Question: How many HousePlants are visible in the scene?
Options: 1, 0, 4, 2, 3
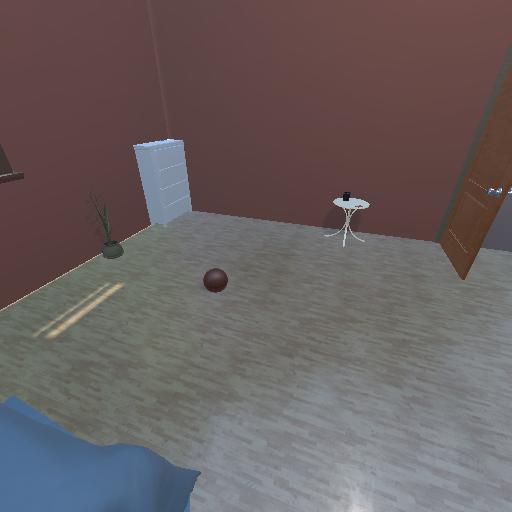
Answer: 1